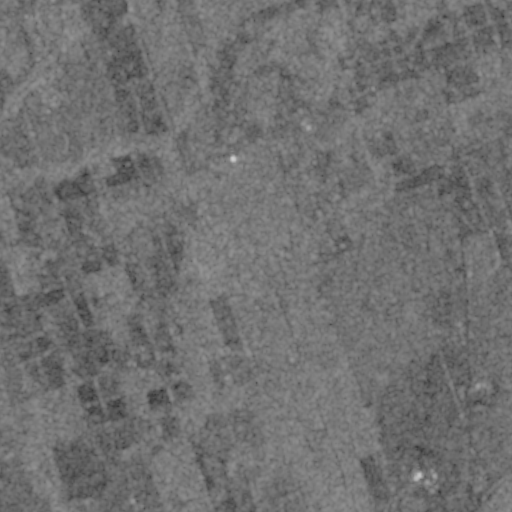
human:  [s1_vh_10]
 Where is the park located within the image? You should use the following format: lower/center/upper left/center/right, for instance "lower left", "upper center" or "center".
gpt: The park is located in the lower right of the image.
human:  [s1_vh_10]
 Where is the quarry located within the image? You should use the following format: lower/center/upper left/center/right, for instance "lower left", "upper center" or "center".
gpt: The quarry is located in the upper left of the image.
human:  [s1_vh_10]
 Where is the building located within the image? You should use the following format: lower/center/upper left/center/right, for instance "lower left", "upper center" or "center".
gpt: There is no building in the image.

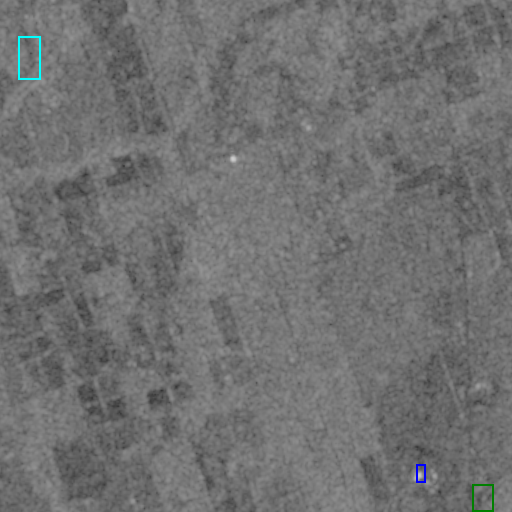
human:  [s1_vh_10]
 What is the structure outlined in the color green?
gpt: The structure outlined in green is a park.
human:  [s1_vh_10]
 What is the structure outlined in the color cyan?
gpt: The structure outlined in cyan is a quarry.
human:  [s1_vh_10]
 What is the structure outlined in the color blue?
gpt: The structure outlined in blue is a building.
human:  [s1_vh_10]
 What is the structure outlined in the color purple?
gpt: There is no purple outline.